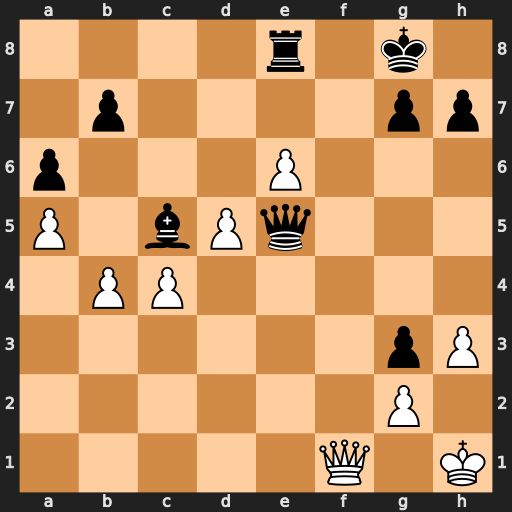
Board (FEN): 4r1k1/1p4pp/p3P3/P1bPq3/1PP5/6pP/6P1/5Q1K
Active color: w
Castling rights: -
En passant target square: -
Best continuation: Qf7+ Kh8 Qxe8+ Bf8 Qxf8#